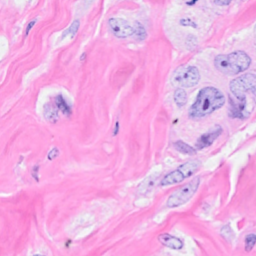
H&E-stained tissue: Breast